Interaction volume radius: 5 \u00c5
Interaction volume height: 10 \u00c5
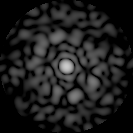
Disorder parameter: 0.8673